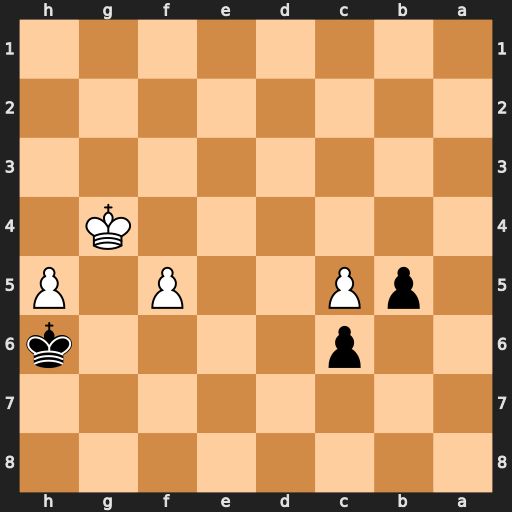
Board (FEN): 8/8/2p4k/1pP2P1P/6K1/8/8/8
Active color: b
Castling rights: -
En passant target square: -
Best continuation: b4 f6 b3 f7 Kg7 f8=Q+ Kxf8